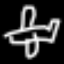
Label: airplane